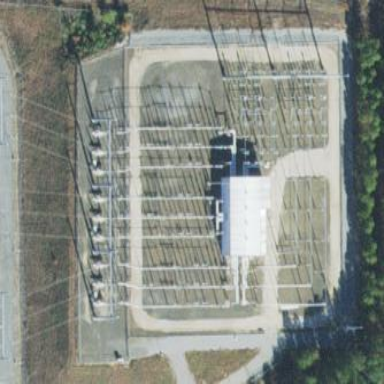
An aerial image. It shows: Fence surrounds transmission level power substation.